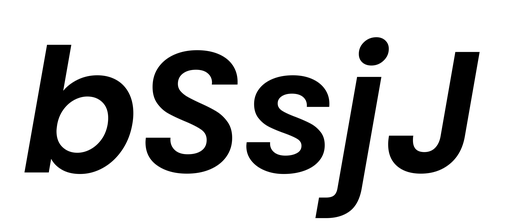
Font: Poppins-SemiBoldItalic